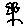
Label: flower